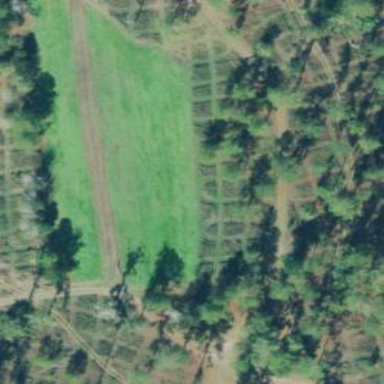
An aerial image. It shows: Orchard.